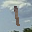
Label: 1